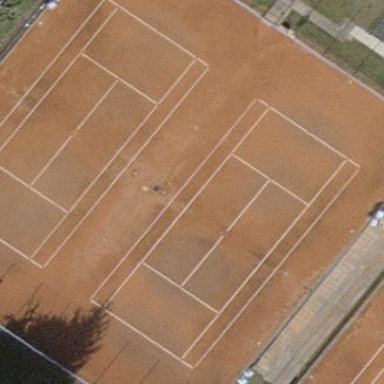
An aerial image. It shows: Tennis court in leisure pitch.